Question: I am trying to use 'font-stretch:condensed' and it shows as invalid in Google Chrome Developer tools when inspecting it.

It renders fine in Firefox.
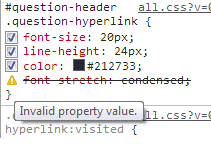
Answer: There is no support to 'font-stretch' in Chrome yet.
The Developer tools misrepresent the situation: it is the 'font-stretch' that is "invalid" to Chrome, i.e. not supported by Chrome, not just the particular value 'condensed'. However, Chrome recognizes the name; if you declare 'foo: bar', then the tools tell that 'foo' is an unknown property name.
As a workaround, declare the condensed typeface you wish to use as the value of 'font-family', i.e. as if it were a font family and not just a particular typeface in a family. For example, instead of
'''
font-family: Bodoni MT;
font-stretch: condensed;
'''
(which works in IE 10, but not in Chrome or Firefox, although the latter claims to support 'font-stretch') you would write
'''
font-family: Bodoni MT Condensed;
'''
The specific name of the typeface must be either its PostScript name or its full name, as given in the names table in the font file corresponding to 'nameID' values 4 and 6. You can find out this data using <URL>.
Note that using a specific typeface is the same thing that 'font-stretch' does by definition, see <URL> LC. The name 'font-stretch' is a misnomer; the property does not stretch a font - it only selects a typeface with the given width when such a typeface exists.